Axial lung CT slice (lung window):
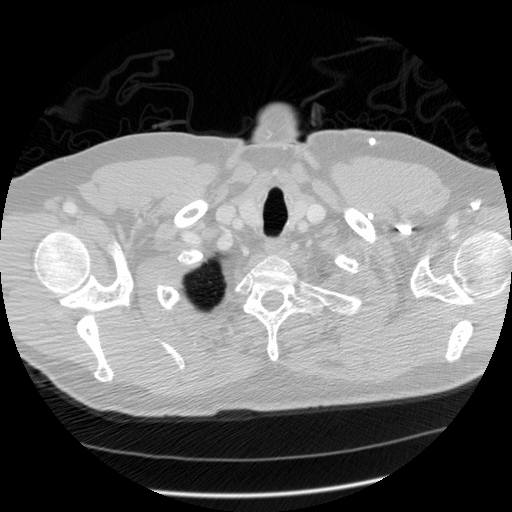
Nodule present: no